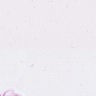
Metastatic tissue present: no